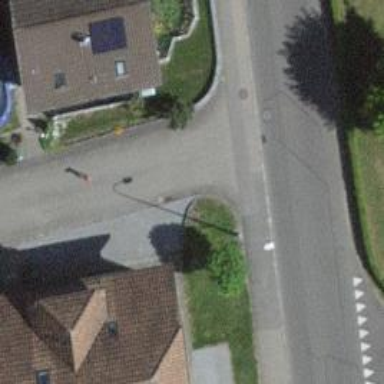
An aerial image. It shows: Unmarked road crossing.